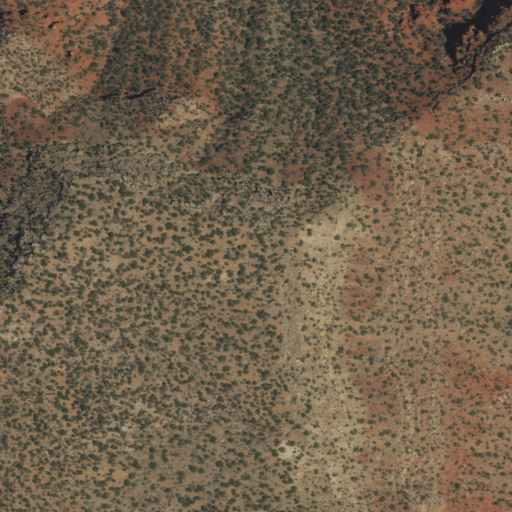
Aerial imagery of mountain in New Mexico named Mesa de las Casas containing shrub and evergreen forest